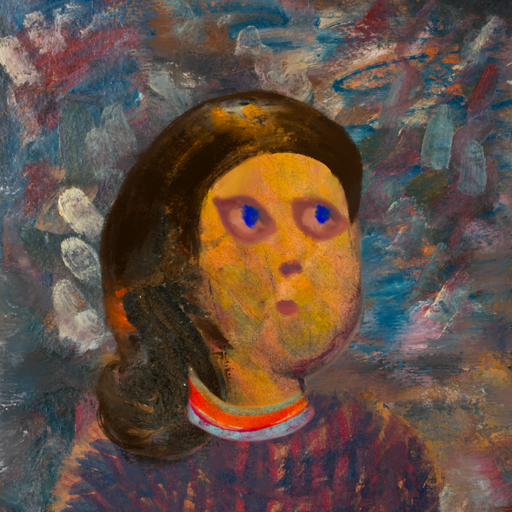
Background: Boggyland, Head And Neck Side: Gypsy_Mother, Face Side: Mother_And_Son_Mother, Bust: In_The_Sun, Hair Side: Gypsy_Queen, Head Accessory: Blank, Second Necklace: Blank, Necklace: Sisters, Baby: Blank